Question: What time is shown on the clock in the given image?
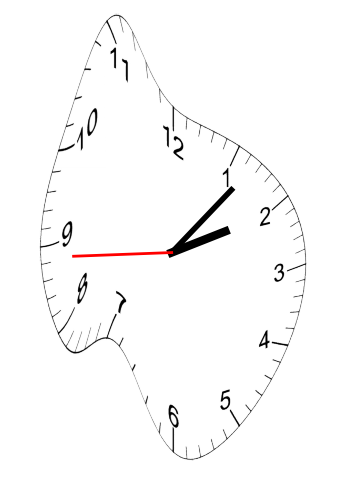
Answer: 02:06:44